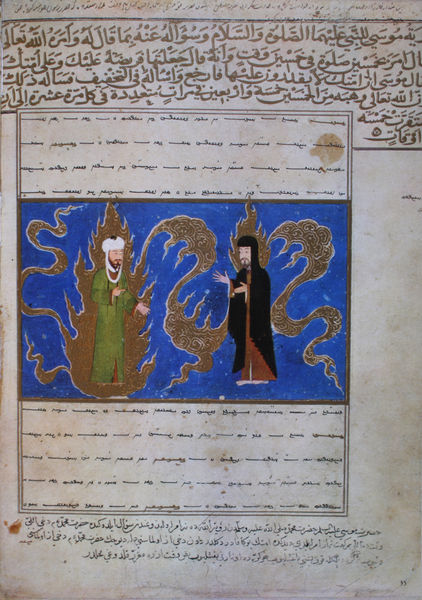
Titel: Miradschname(Buch der Himmelfahrt). Die fünf täglichen Gebete
Künstler: Herat (Chorasan)
Standort: Paris
Institution: Bibliothèque Nationale.
Schlagwörter: blau, feuer, hand, mann, umhang, weiß, aquarell, grün, ausschnitt, braun, frau, grau, männer, nacht, schwarz, zeichen, zeichnung, rot, gespräch, ornament, bart, bibel, kleidung, mensch, rahmen, gesten, hände, gewand, gold, kutte, mantel, blatt, handel, schrift, papier, zwei, klein, vergilbt, rand, kopftuch, ornamente, schriftzeichen, flamme, buch, orient, orientalisch, rechteck, flammen, seite, illustration, scharz, text, nonne, stilisiert, schlange, spitzbart, fleck, buchdruck, buchseite, figural, flecken, pergament, besuch, arabisch, mittelalter, begegnung, priester, mönch, schwaden, gelehrter, heilige, turban, miniatur, prophet, arabien, islam, disput, drachen, drache, handschrift, abbildung, araber, sultan, golem, kalligraphie, kobalt, hebräisch, papyrus, buchmalerei, rhetorik, fuer, islamisch, persisch, propheten, koran, muslim, allah, mohammed, ornemante, feuerzungen, suren, lapislazuli, illumination, trban, mullah, prange, rahmne, blau kobalt, feuerzunge, handschrfit, byzantinisch, buchillustration, goldgrund, 1001 nacht, gole, 1001